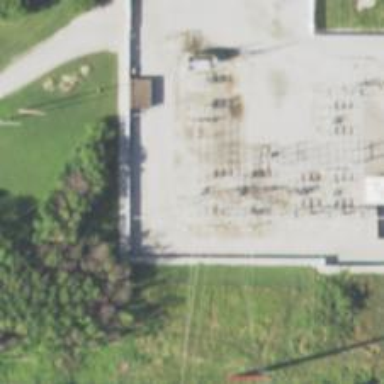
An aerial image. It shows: Switch used for power control.